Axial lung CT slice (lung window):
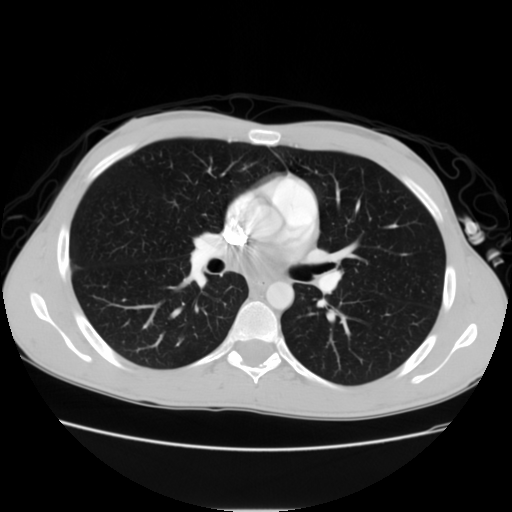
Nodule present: no